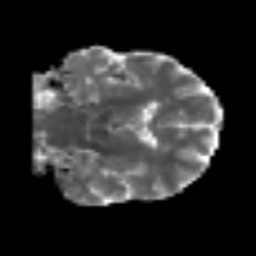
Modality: MD
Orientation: coronal
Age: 74
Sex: male
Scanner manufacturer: siemens
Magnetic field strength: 3 T
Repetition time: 6.1 s
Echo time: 0.101 s